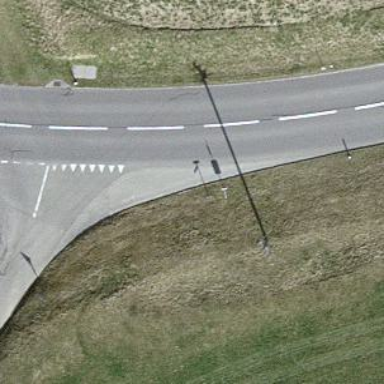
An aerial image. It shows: Bus stop along the road.